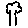
Label: tree